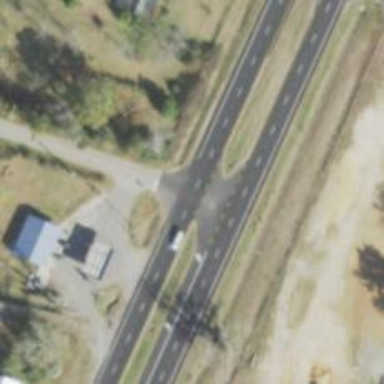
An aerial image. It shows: Asphalt trunk highway.